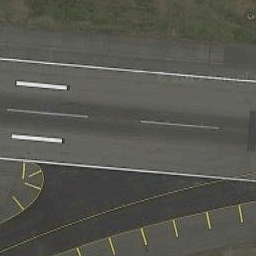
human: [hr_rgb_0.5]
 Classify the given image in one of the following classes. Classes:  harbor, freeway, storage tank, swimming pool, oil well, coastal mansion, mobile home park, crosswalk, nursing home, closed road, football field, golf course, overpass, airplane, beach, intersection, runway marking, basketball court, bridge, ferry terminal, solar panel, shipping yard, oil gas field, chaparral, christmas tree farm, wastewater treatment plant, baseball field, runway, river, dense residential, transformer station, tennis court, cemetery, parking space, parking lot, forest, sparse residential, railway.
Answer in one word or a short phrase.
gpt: runway